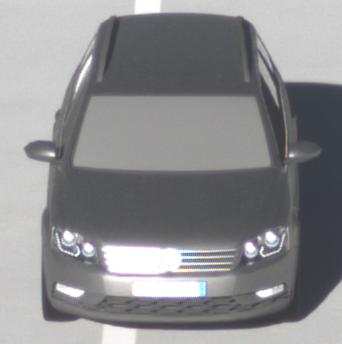
Make: VW
Model: Passat Alltrack 1.8 TSI
Detailed model: Passat (B7) Alltrack
Model produced from: 2012/03
Model produced until: 2013/06
Doors: 5
Color: gray
Road condition: dry road
Daytime: morning or afternoon
Contrast: high contrast